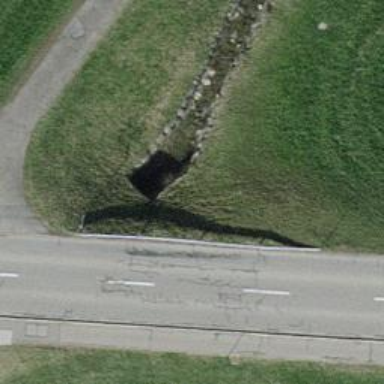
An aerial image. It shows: There is tunnel.